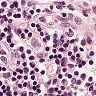
Metastatic tissue present: no